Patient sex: M
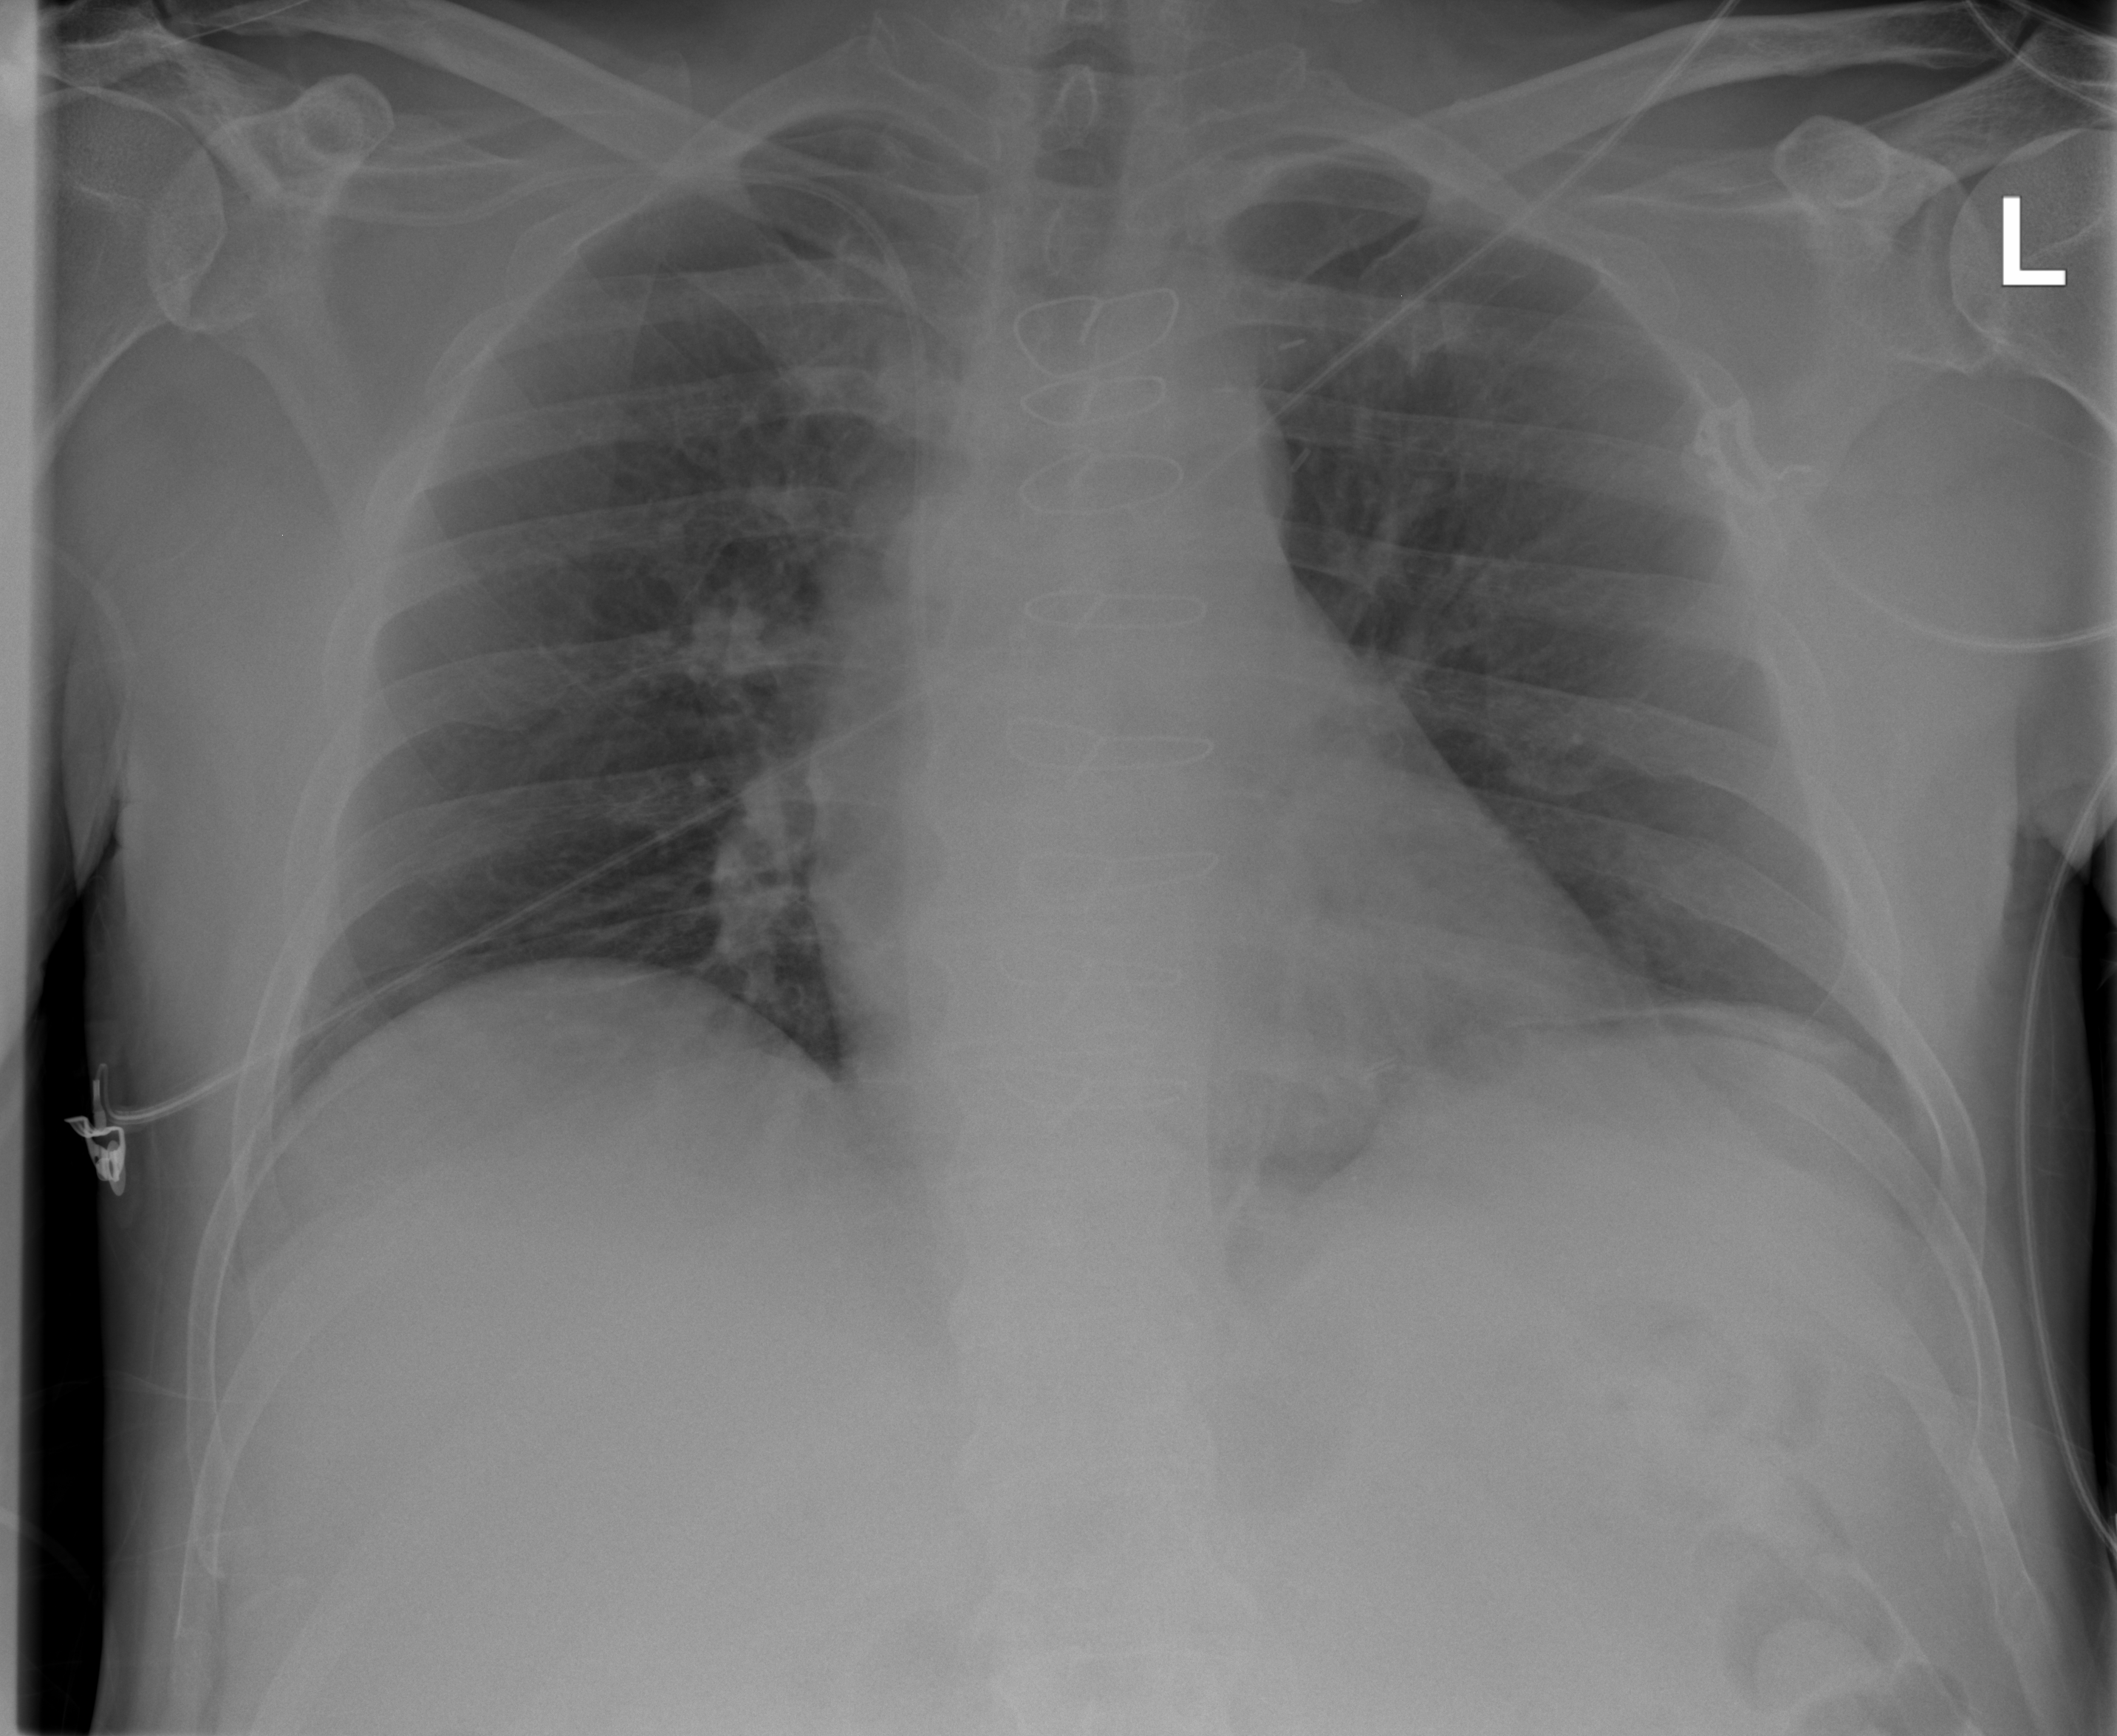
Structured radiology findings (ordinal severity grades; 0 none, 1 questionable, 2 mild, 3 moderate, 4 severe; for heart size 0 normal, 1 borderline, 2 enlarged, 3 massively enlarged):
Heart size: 2
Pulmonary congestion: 0
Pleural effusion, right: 0
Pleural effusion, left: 0
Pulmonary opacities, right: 0
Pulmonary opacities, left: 0
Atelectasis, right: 0
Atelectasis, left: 2